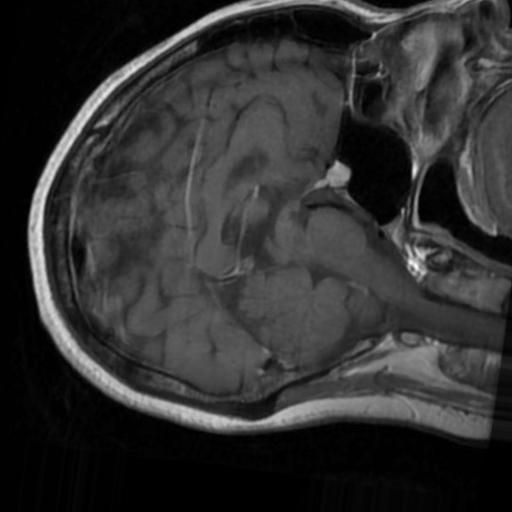
Label: brain_tumor